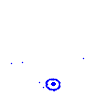
Particle: electron